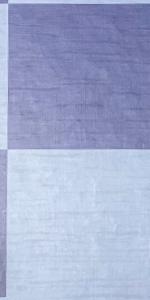
Label: Empty